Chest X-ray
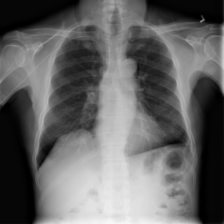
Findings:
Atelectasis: negative
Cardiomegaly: negative
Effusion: negative
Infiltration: negative
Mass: negative
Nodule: negative
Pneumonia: negative
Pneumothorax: negative
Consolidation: negative
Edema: negative
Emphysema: negative
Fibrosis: negative
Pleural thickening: negative
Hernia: negative